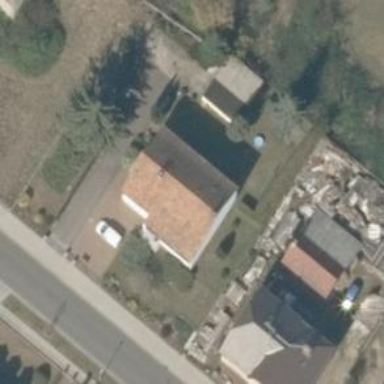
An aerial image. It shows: Gabled roof on residential building.